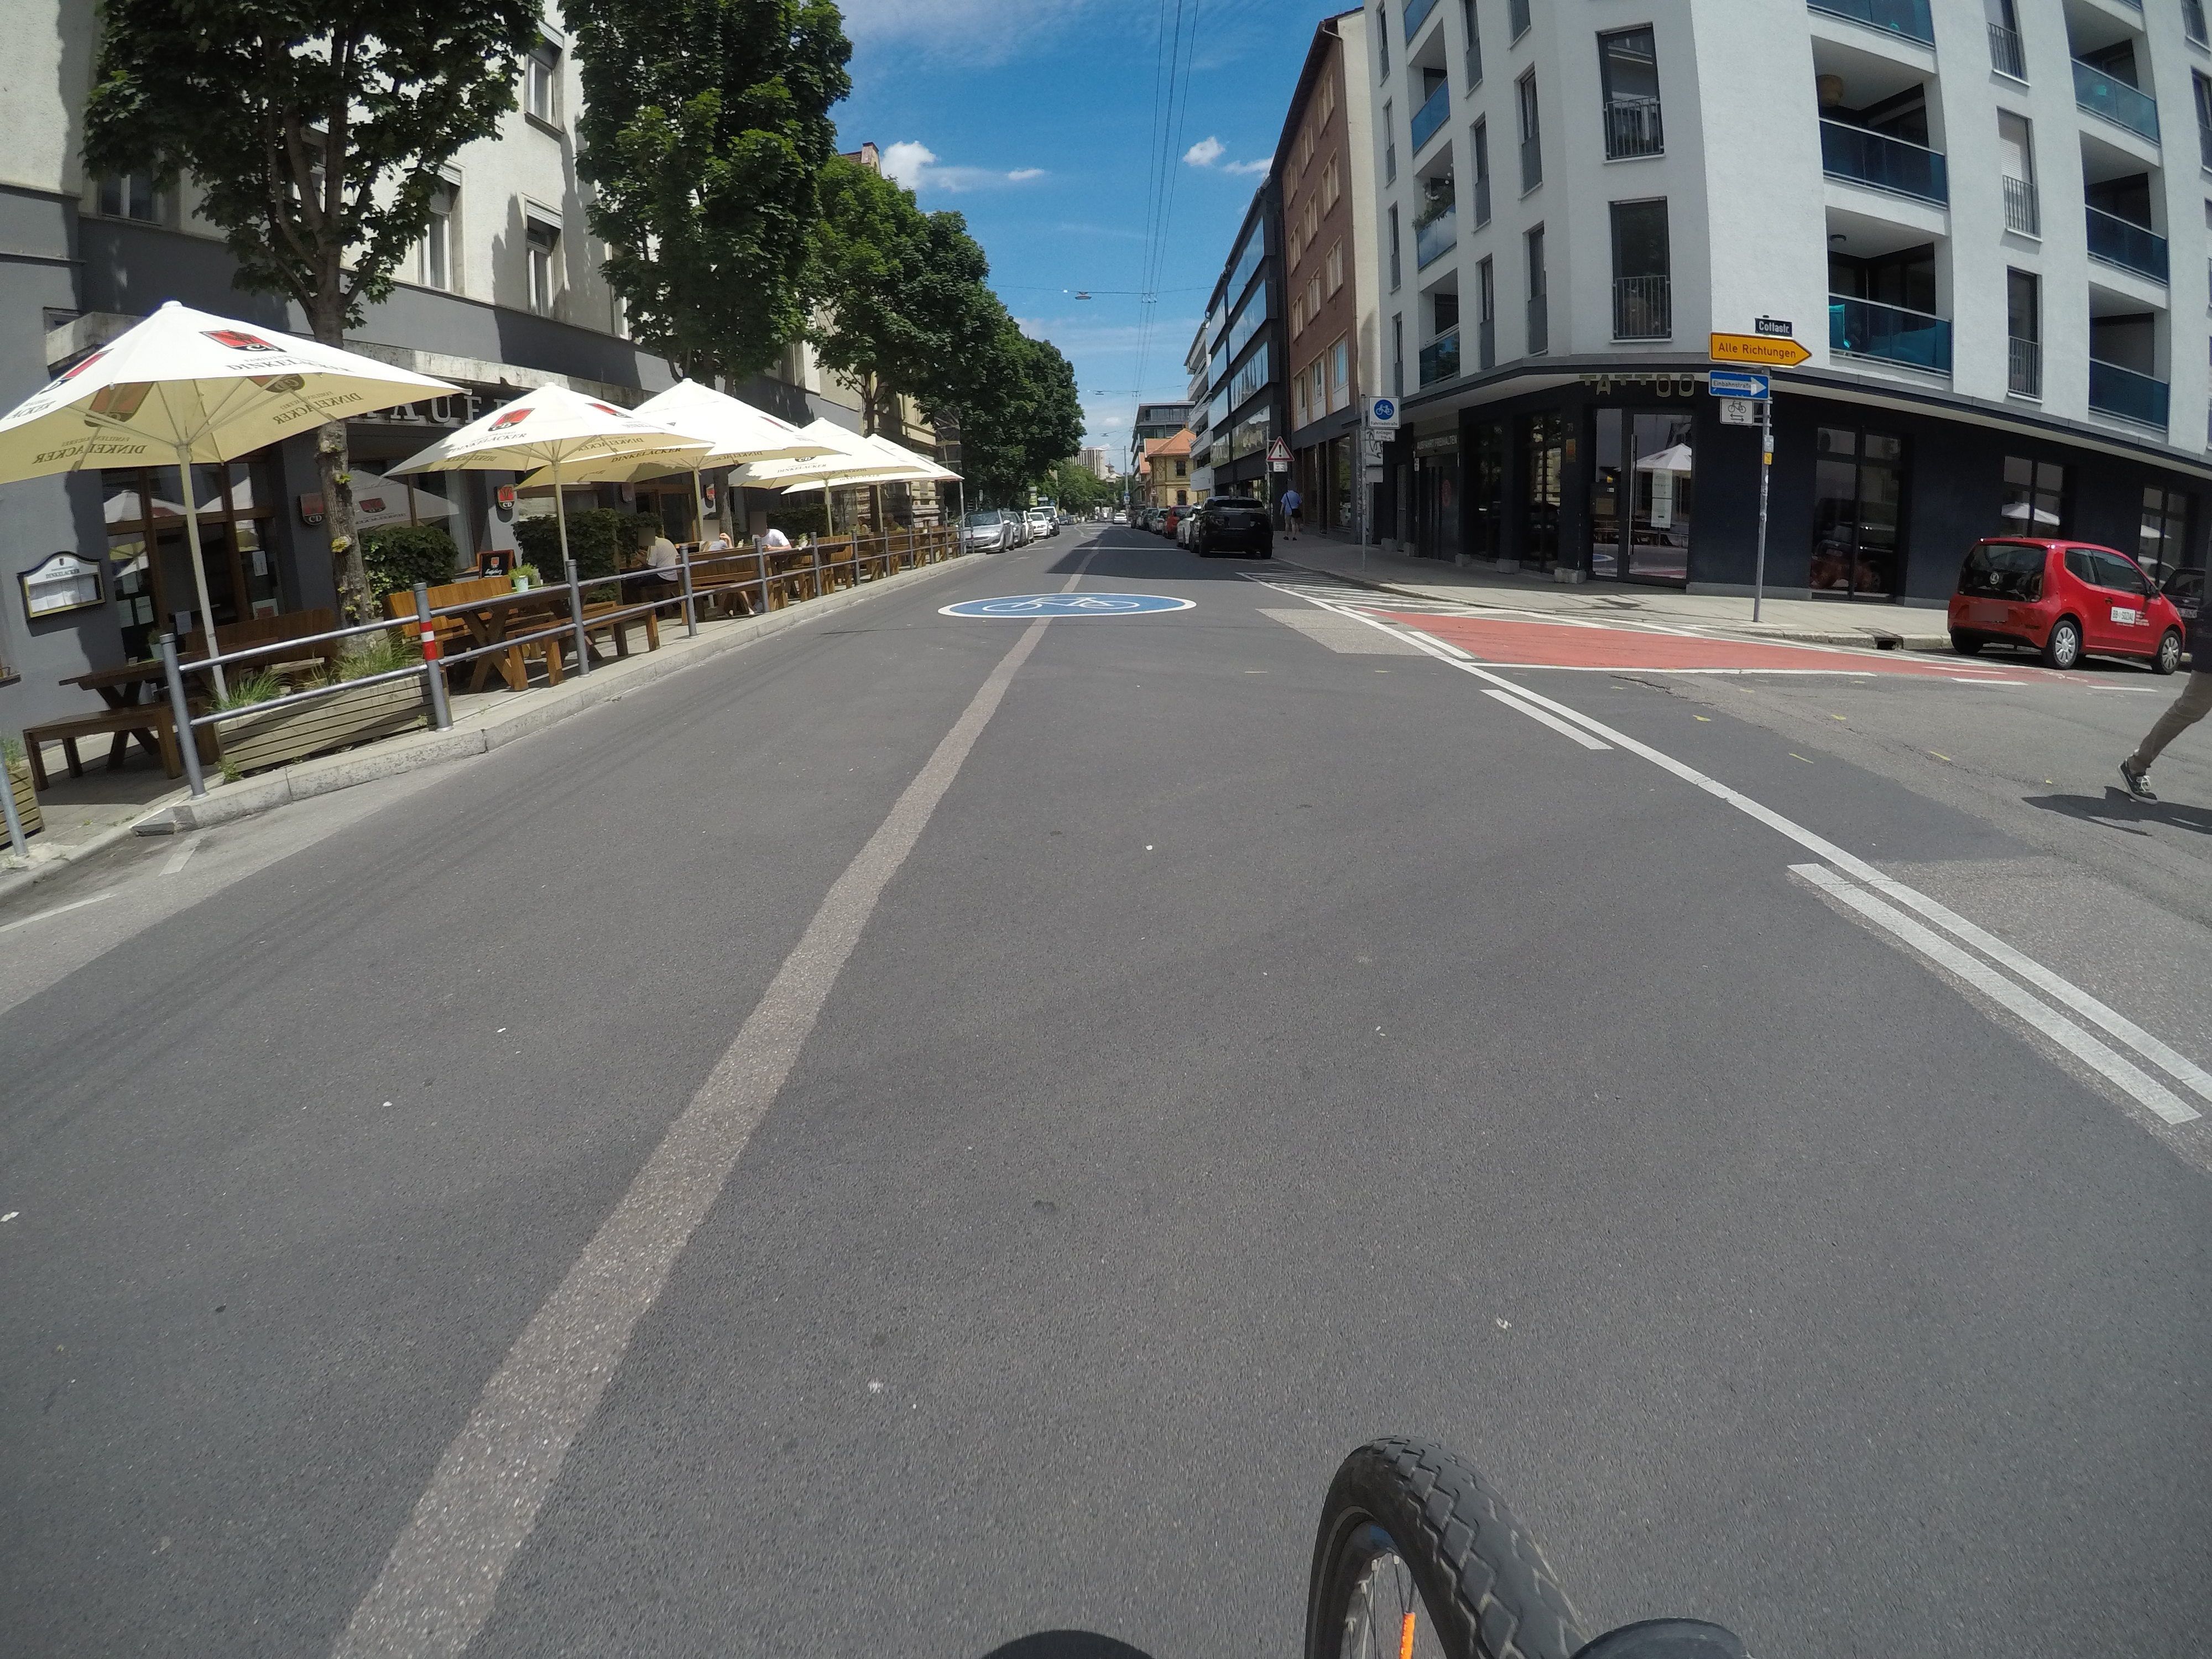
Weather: clear
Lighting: day
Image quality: good
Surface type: driving surface
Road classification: residential
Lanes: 1
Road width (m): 11
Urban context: urban centre
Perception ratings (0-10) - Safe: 8.28, Lively: 9.85, Beautiful: 7.2, Boring: 3.59, Depressing: 4.93, Wealthy: 3.63